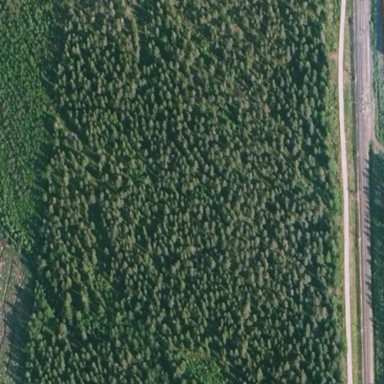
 likely man-made clearing in the landscape."